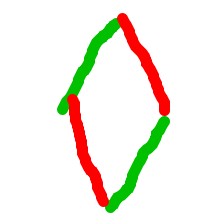
Shape: rhombus